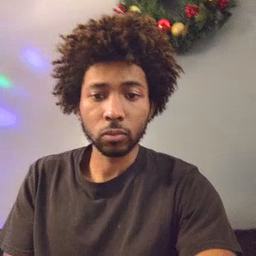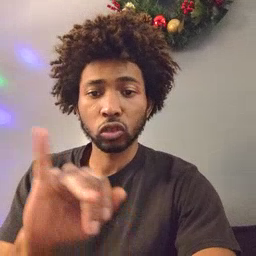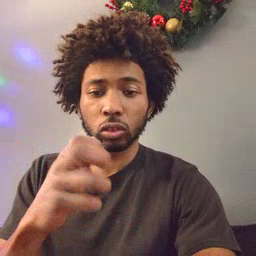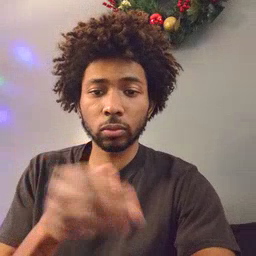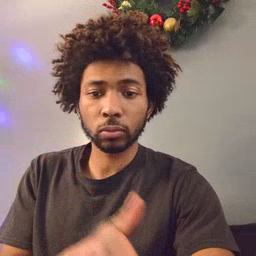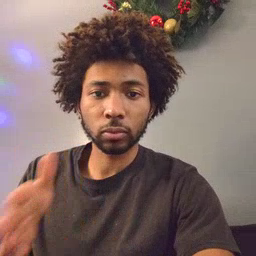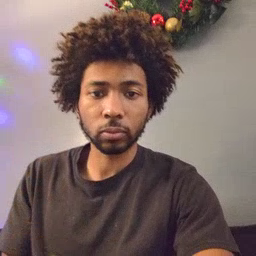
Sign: jeans